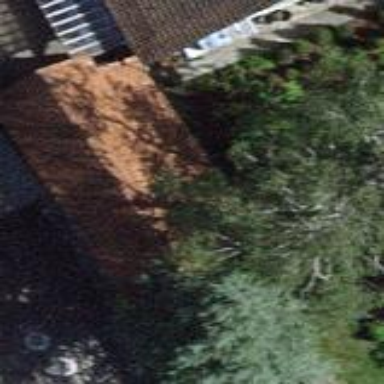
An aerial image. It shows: Garage.